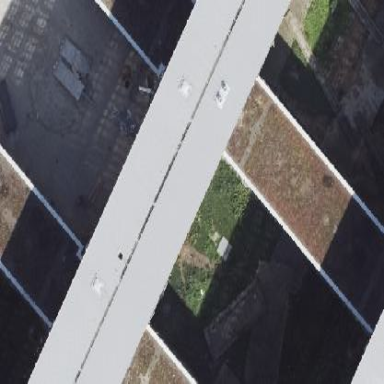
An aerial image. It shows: Office building with flat roof.